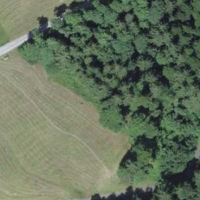
EUNIS habitat code: 44
Species observed at this site:
Anacamptis morio